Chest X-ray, PA view. Patient: 55 years old, sex F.
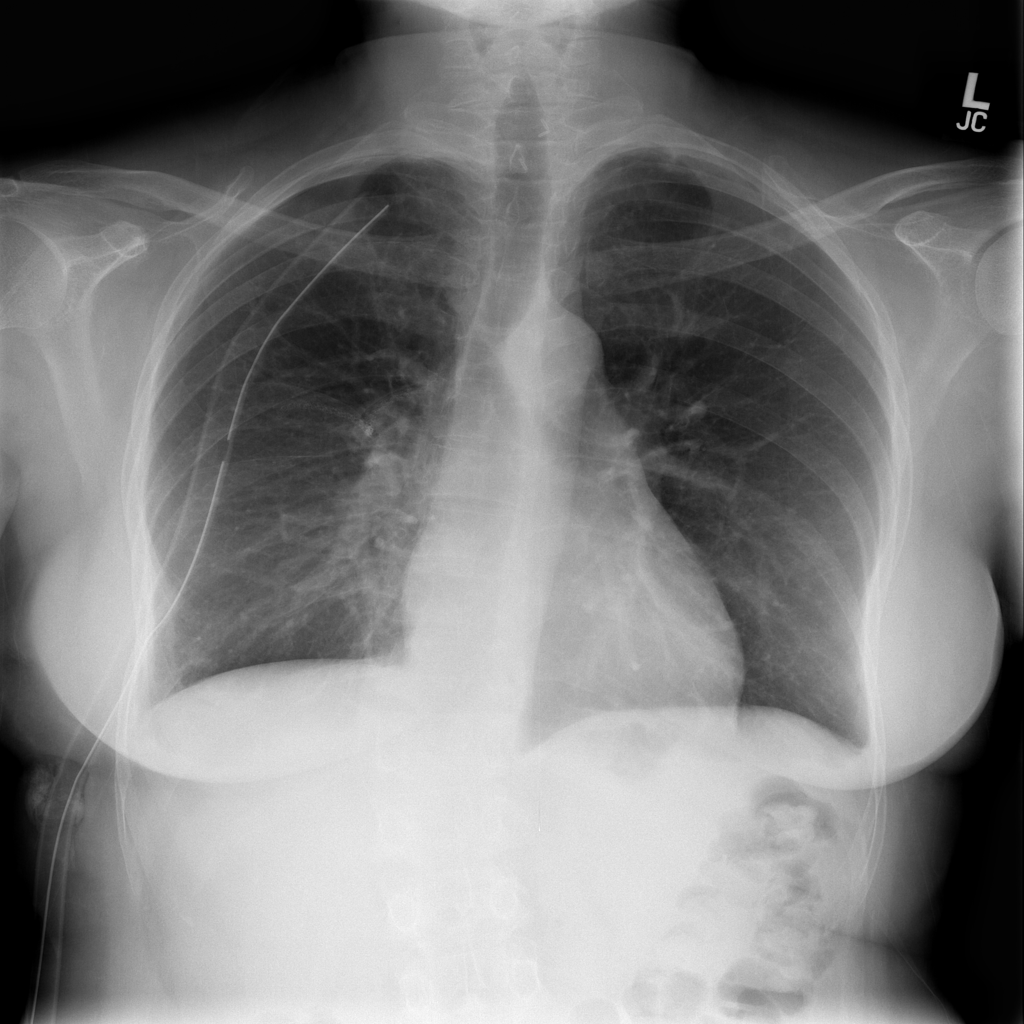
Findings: Effusion